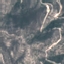
Label: HerbaceousVegetation